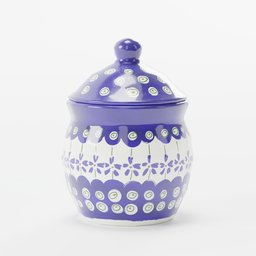
Label: decoration